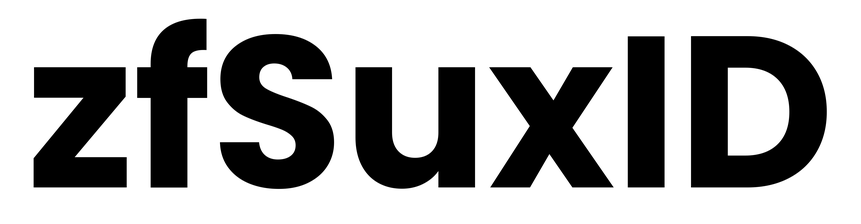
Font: Poppins-Bold